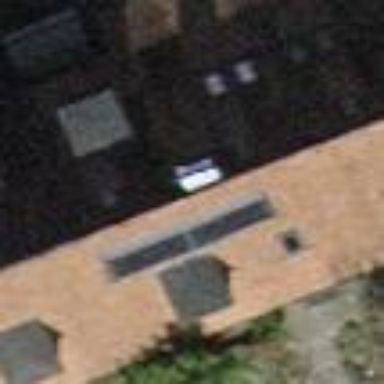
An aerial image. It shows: Building with tiled roof.